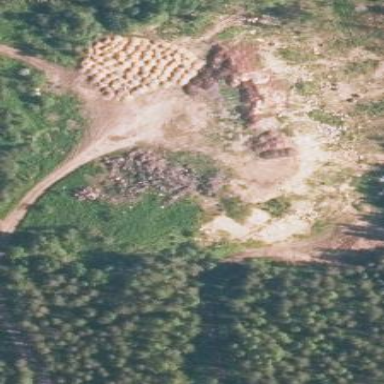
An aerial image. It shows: Landfill area consisting of pile of rocks.